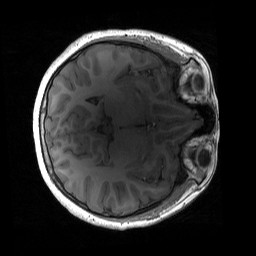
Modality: T1w
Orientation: axial
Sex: male
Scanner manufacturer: siemens
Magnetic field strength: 3 T
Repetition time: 1.9 s
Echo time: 0.00243 s